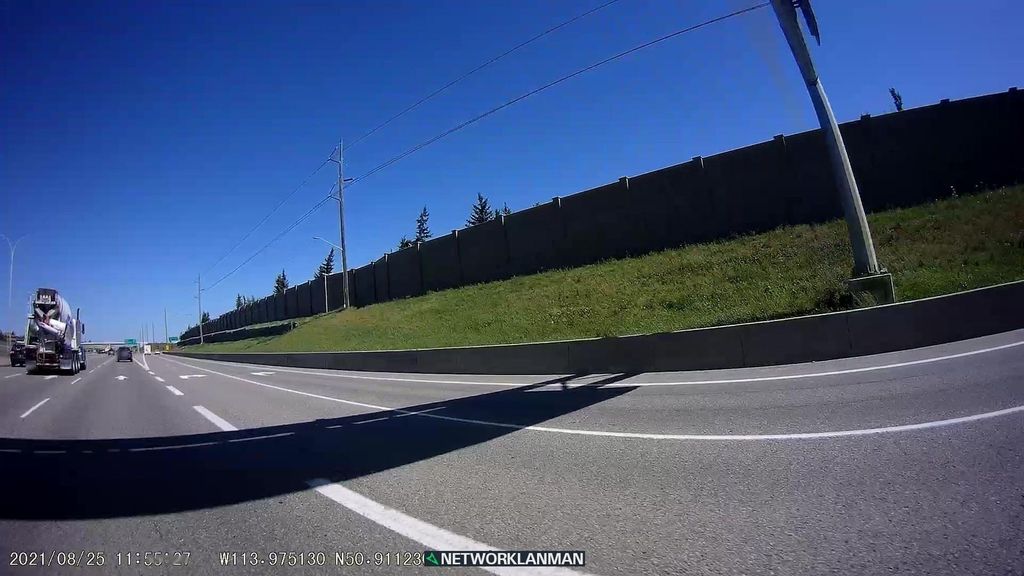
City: calgary